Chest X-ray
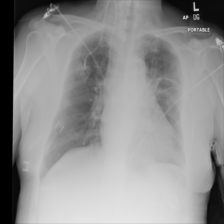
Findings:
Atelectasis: negative
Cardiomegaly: negative
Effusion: negative
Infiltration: negative
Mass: negative
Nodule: negative
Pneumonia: negative
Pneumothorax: negative
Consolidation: negative
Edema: negative
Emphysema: negative
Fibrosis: negative
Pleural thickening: negative
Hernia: negative